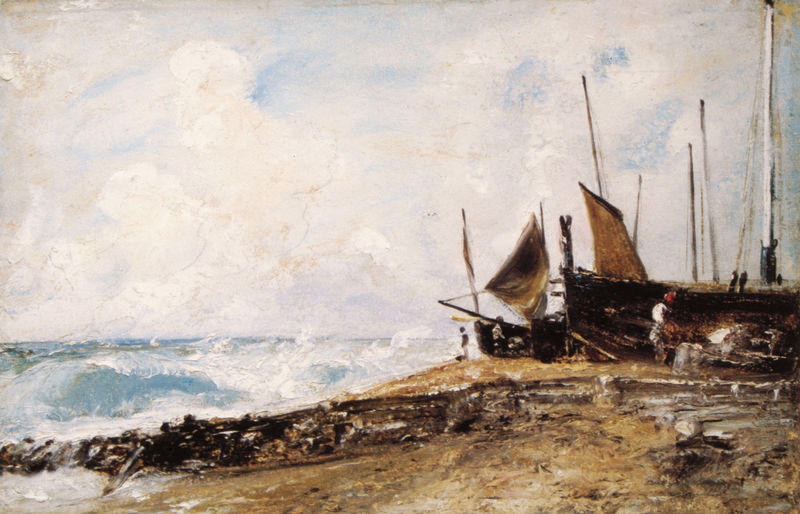
Titel: Brighton Beach ('A Seabeach')
Künstler: John Constable
Standort: Detroit
Institution: The Detroit Institute of Arts
Schlagwörter: blau, felsen, gemälde, himmel, mann, meer, wasser, weiß, wolken, gelb, grün, himmerl, impressionismus, landschaft, menschen, ocker, sand, see, ufer, braun, grau, hell, holz, hut, licht, männer, türkis, rot, weg, wolke, zaun, haube, malerei, rock, hose, mütze, mensch, spitze, steine, öl, ferne, horizont, natur, wind, gewässer, sonne, boden, arbeit, boot, boote, gischt, küste, schiff, schiffe, segel, segelboot, segelschiffe, strand, welle, wellen, fischer, mast, netze, schiffer, segelschiff, fels, arbeiter, bug, hafen, werft, kai, masten, romantik, schaum, brandung, dünung, seestück, steg, sturm, turner, wellenbrecher, wetter, woge, wogen, segelboote, klippe, ozean, helligkeit, sandstrand, meerlandschaft, starnd, matrose, gestalten, seegang, sicht, maste, rote mütze, strandgut, schif, rahe, wollen, blick aufs meer, fischt, eingezogene segel, tackelage, arbeioter